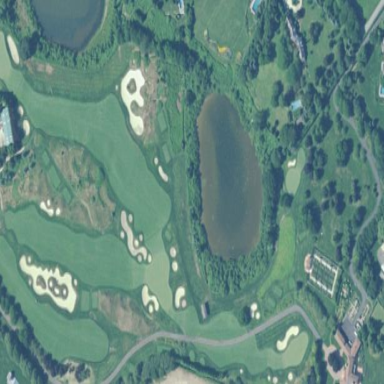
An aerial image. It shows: Golf course.